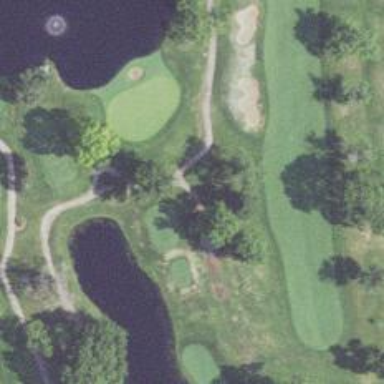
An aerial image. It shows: Path for both roads and golfers.